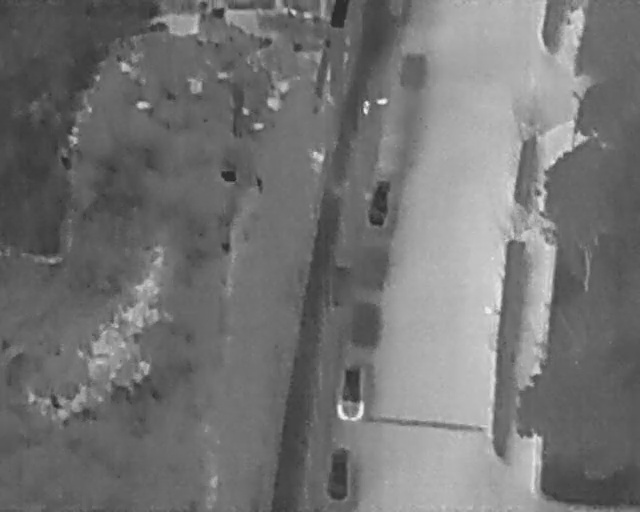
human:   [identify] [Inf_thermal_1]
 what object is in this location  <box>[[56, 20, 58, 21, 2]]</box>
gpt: <ref>1 small person at the top</ref>